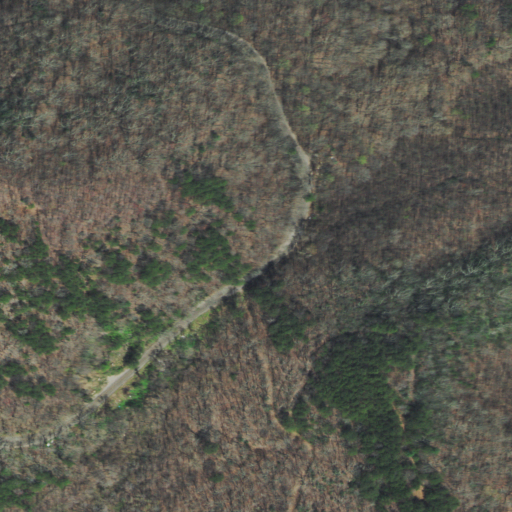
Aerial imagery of gap in Tennessee named Stansbury Gap containing deciduous forest, open development, mixed forest, and evergreen forest